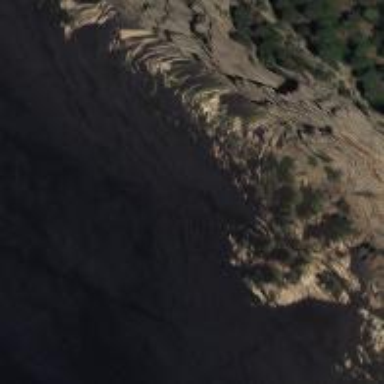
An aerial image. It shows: Natural cliff.